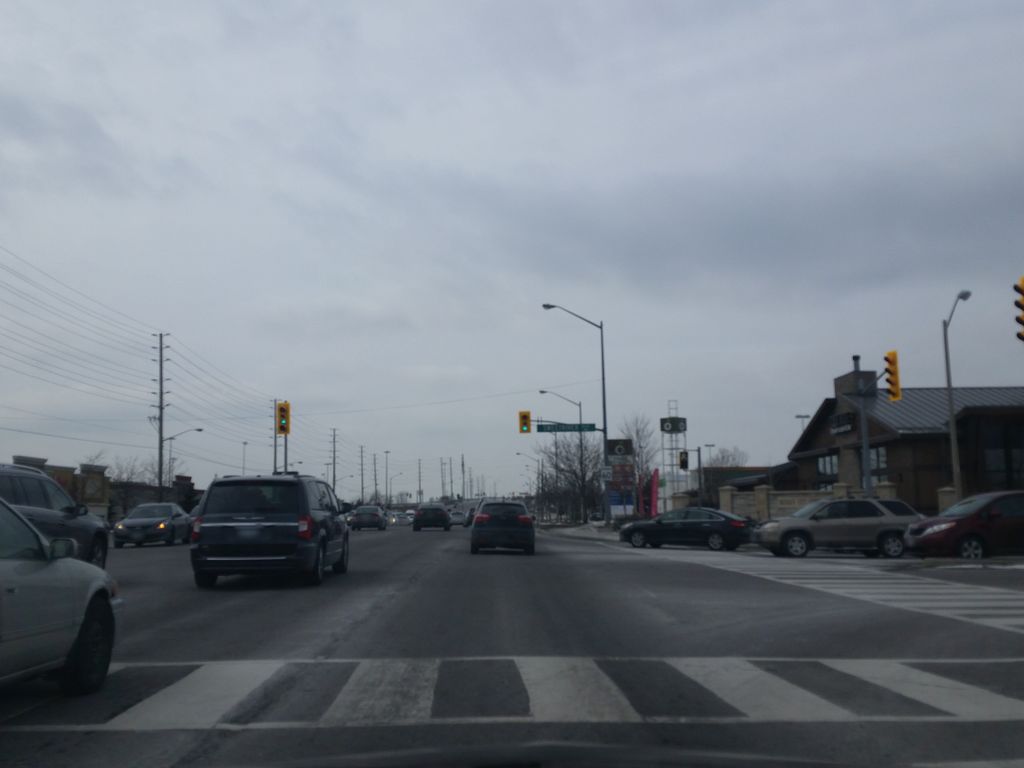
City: toronto